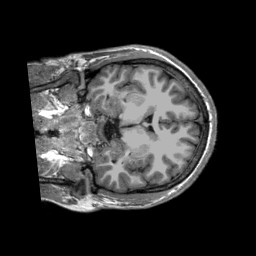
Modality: T1w
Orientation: coronal
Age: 27
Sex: male
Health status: ill